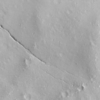
Label: not_dusty